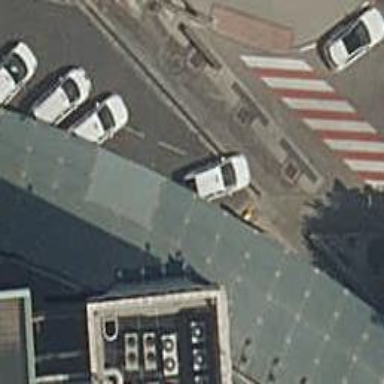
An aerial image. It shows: Taxi stand.